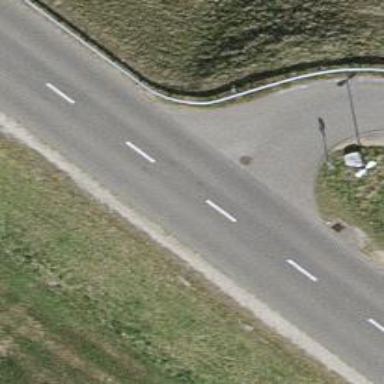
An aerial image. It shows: Unclassified road with concrete surface.